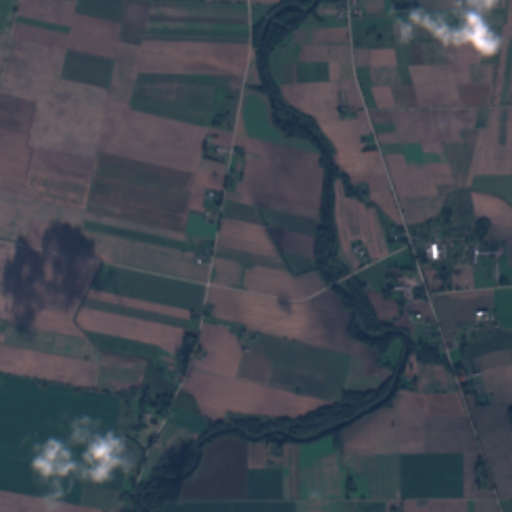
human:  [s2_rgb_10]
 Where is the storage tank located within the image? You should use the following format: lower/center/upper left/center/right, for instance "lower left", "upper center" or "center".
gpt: The storage tank is located in the center right of the image.
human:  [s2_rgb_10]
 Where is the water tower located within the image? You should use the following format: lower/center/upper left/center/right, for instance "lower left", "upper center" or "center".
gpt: The water tower is located in the upper center of the image.
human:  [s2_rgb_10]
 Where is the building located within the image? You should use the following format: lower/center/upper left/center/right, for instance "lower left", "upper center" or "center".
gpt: There is no building in the image.